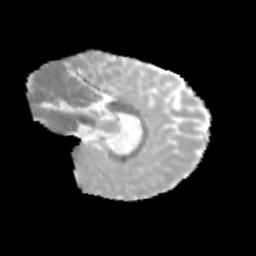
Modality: MD
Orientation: sagittal
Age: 13
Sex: male
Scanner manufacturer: siemens
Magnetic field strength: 3 T
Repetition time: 3.8 s
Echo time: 0.07 s